Question: I want to make a diagonal/ triangle shape image from bitmap source without using any polygon control, how to do this in windows phone.
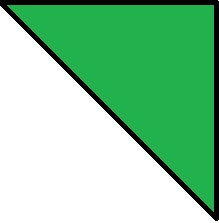
Answer: Hm what do you mean without using any polygon controls?
You can create a WriteableBitmap, and draw on it with any tools you prefer. If you want to avoid all additional tools you can call set/get pixel methods and for loops.
When you are happy with your WriteableBitmap you can create a BitmapImageSource and then call .AsBitmap() on your WriteableBitmap. With that complete you can then use the whole imaging SDK chain.
Edit: You can find the .AsBitmap method in Nokia.InteropServices.WindowsRuntime namespace.